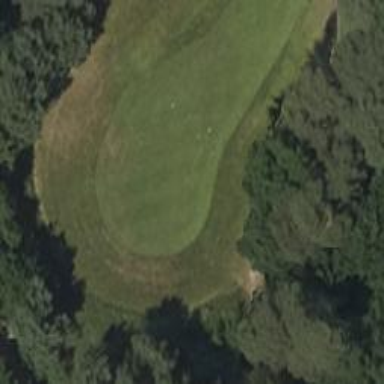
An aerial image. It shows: Golf tee.